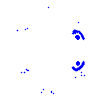
Particle: kaon